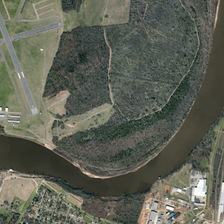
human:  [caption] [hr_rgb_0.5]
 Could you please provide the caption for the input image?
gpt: many green plants and buildings are in two sides of a curved river .

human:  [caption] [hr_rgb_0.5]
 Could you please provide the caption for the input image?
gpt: many green plants and buildings are in two sides of a curved river .

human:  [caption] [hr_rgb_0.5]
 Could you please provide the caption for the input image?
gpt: many green plants and buildings are in two sides of a curved river .

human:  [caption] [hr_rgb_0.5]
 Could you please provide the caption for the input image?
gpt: many green plants and buildings are in two sides of a curved river .

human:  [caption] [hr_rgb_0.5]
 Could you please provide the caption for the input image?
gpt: many green plants and buildings are in two sides of a curved river .